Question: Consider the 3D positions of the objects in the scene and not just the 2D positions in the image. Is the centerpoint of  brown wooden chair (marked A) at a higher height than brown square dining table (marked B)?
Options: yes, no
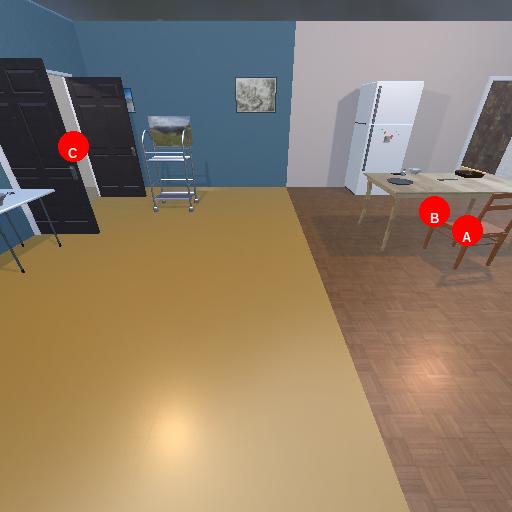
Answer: yes